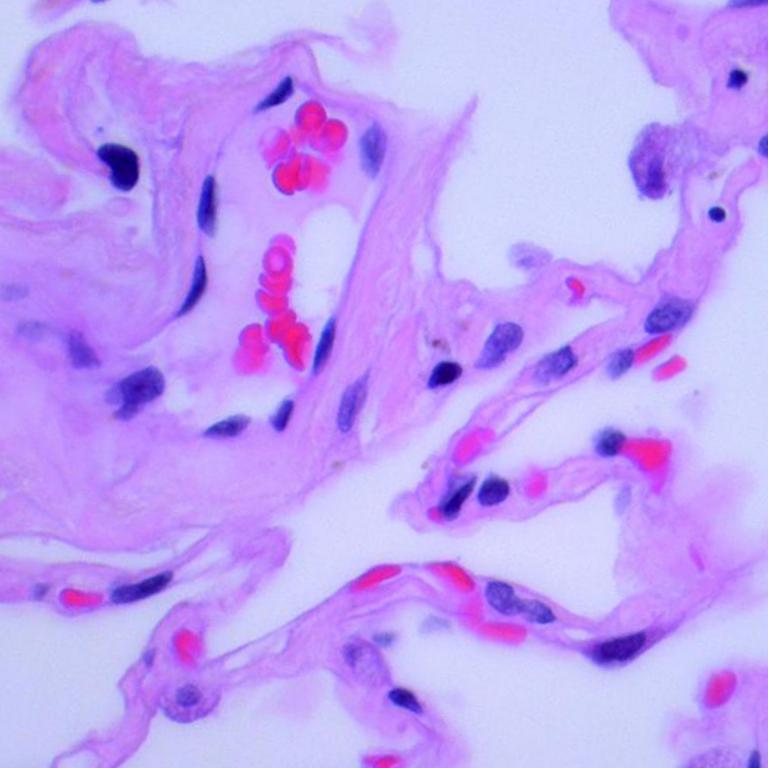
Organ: lung
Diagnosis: benign